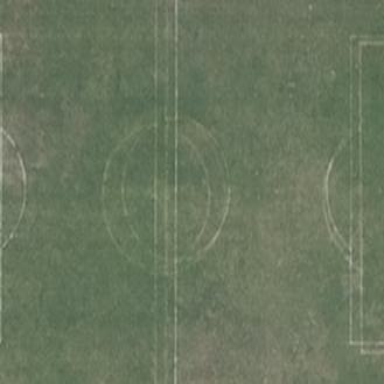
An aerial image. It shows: Soccer pitch for leisure land activities.